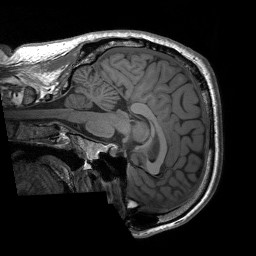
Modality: T1w
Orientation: sagittal
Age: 34
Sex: male
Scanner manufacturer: siemens
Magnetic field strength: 3 T
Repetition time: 1.9 s
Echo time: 0.00227 s